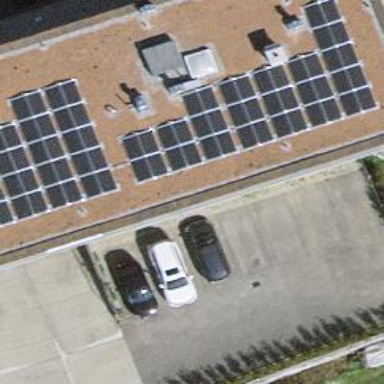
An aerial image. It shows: Solar photovoltaic panel generator.